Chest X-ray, PA view. Patient: 64 years old, sex M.
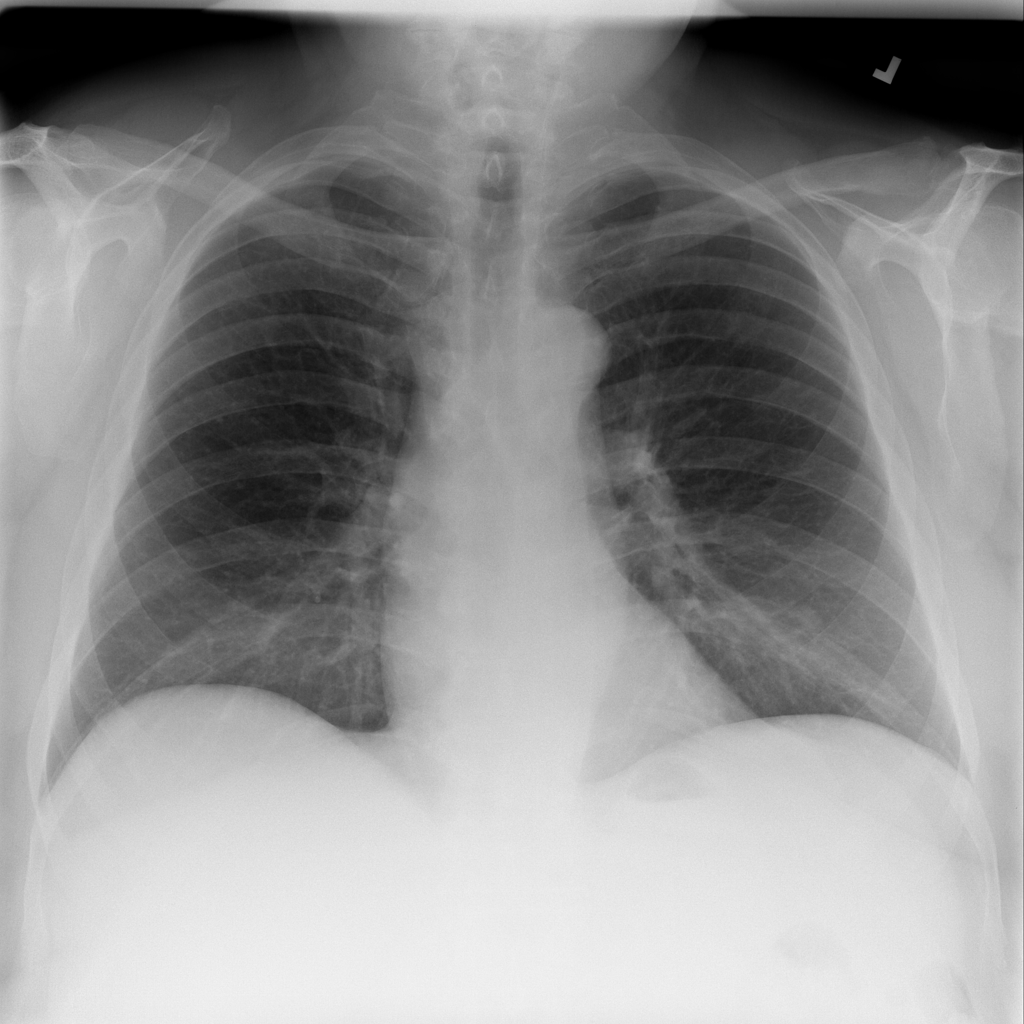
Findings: Mass